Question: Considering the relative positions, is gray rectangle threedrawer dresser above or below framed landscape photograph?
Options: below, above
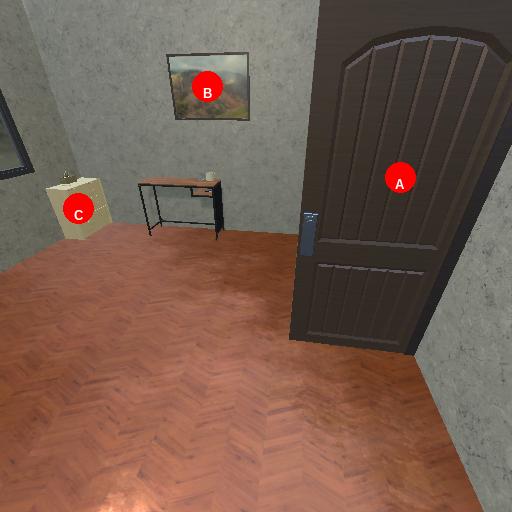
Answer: below